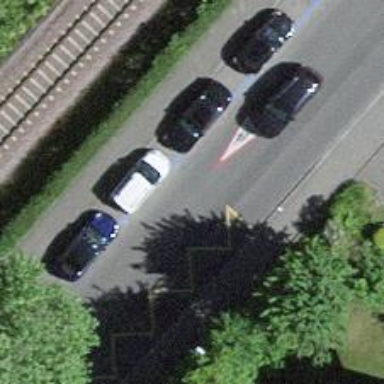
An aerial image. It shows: Bus stop with designated stop position for public transport.